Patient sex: F
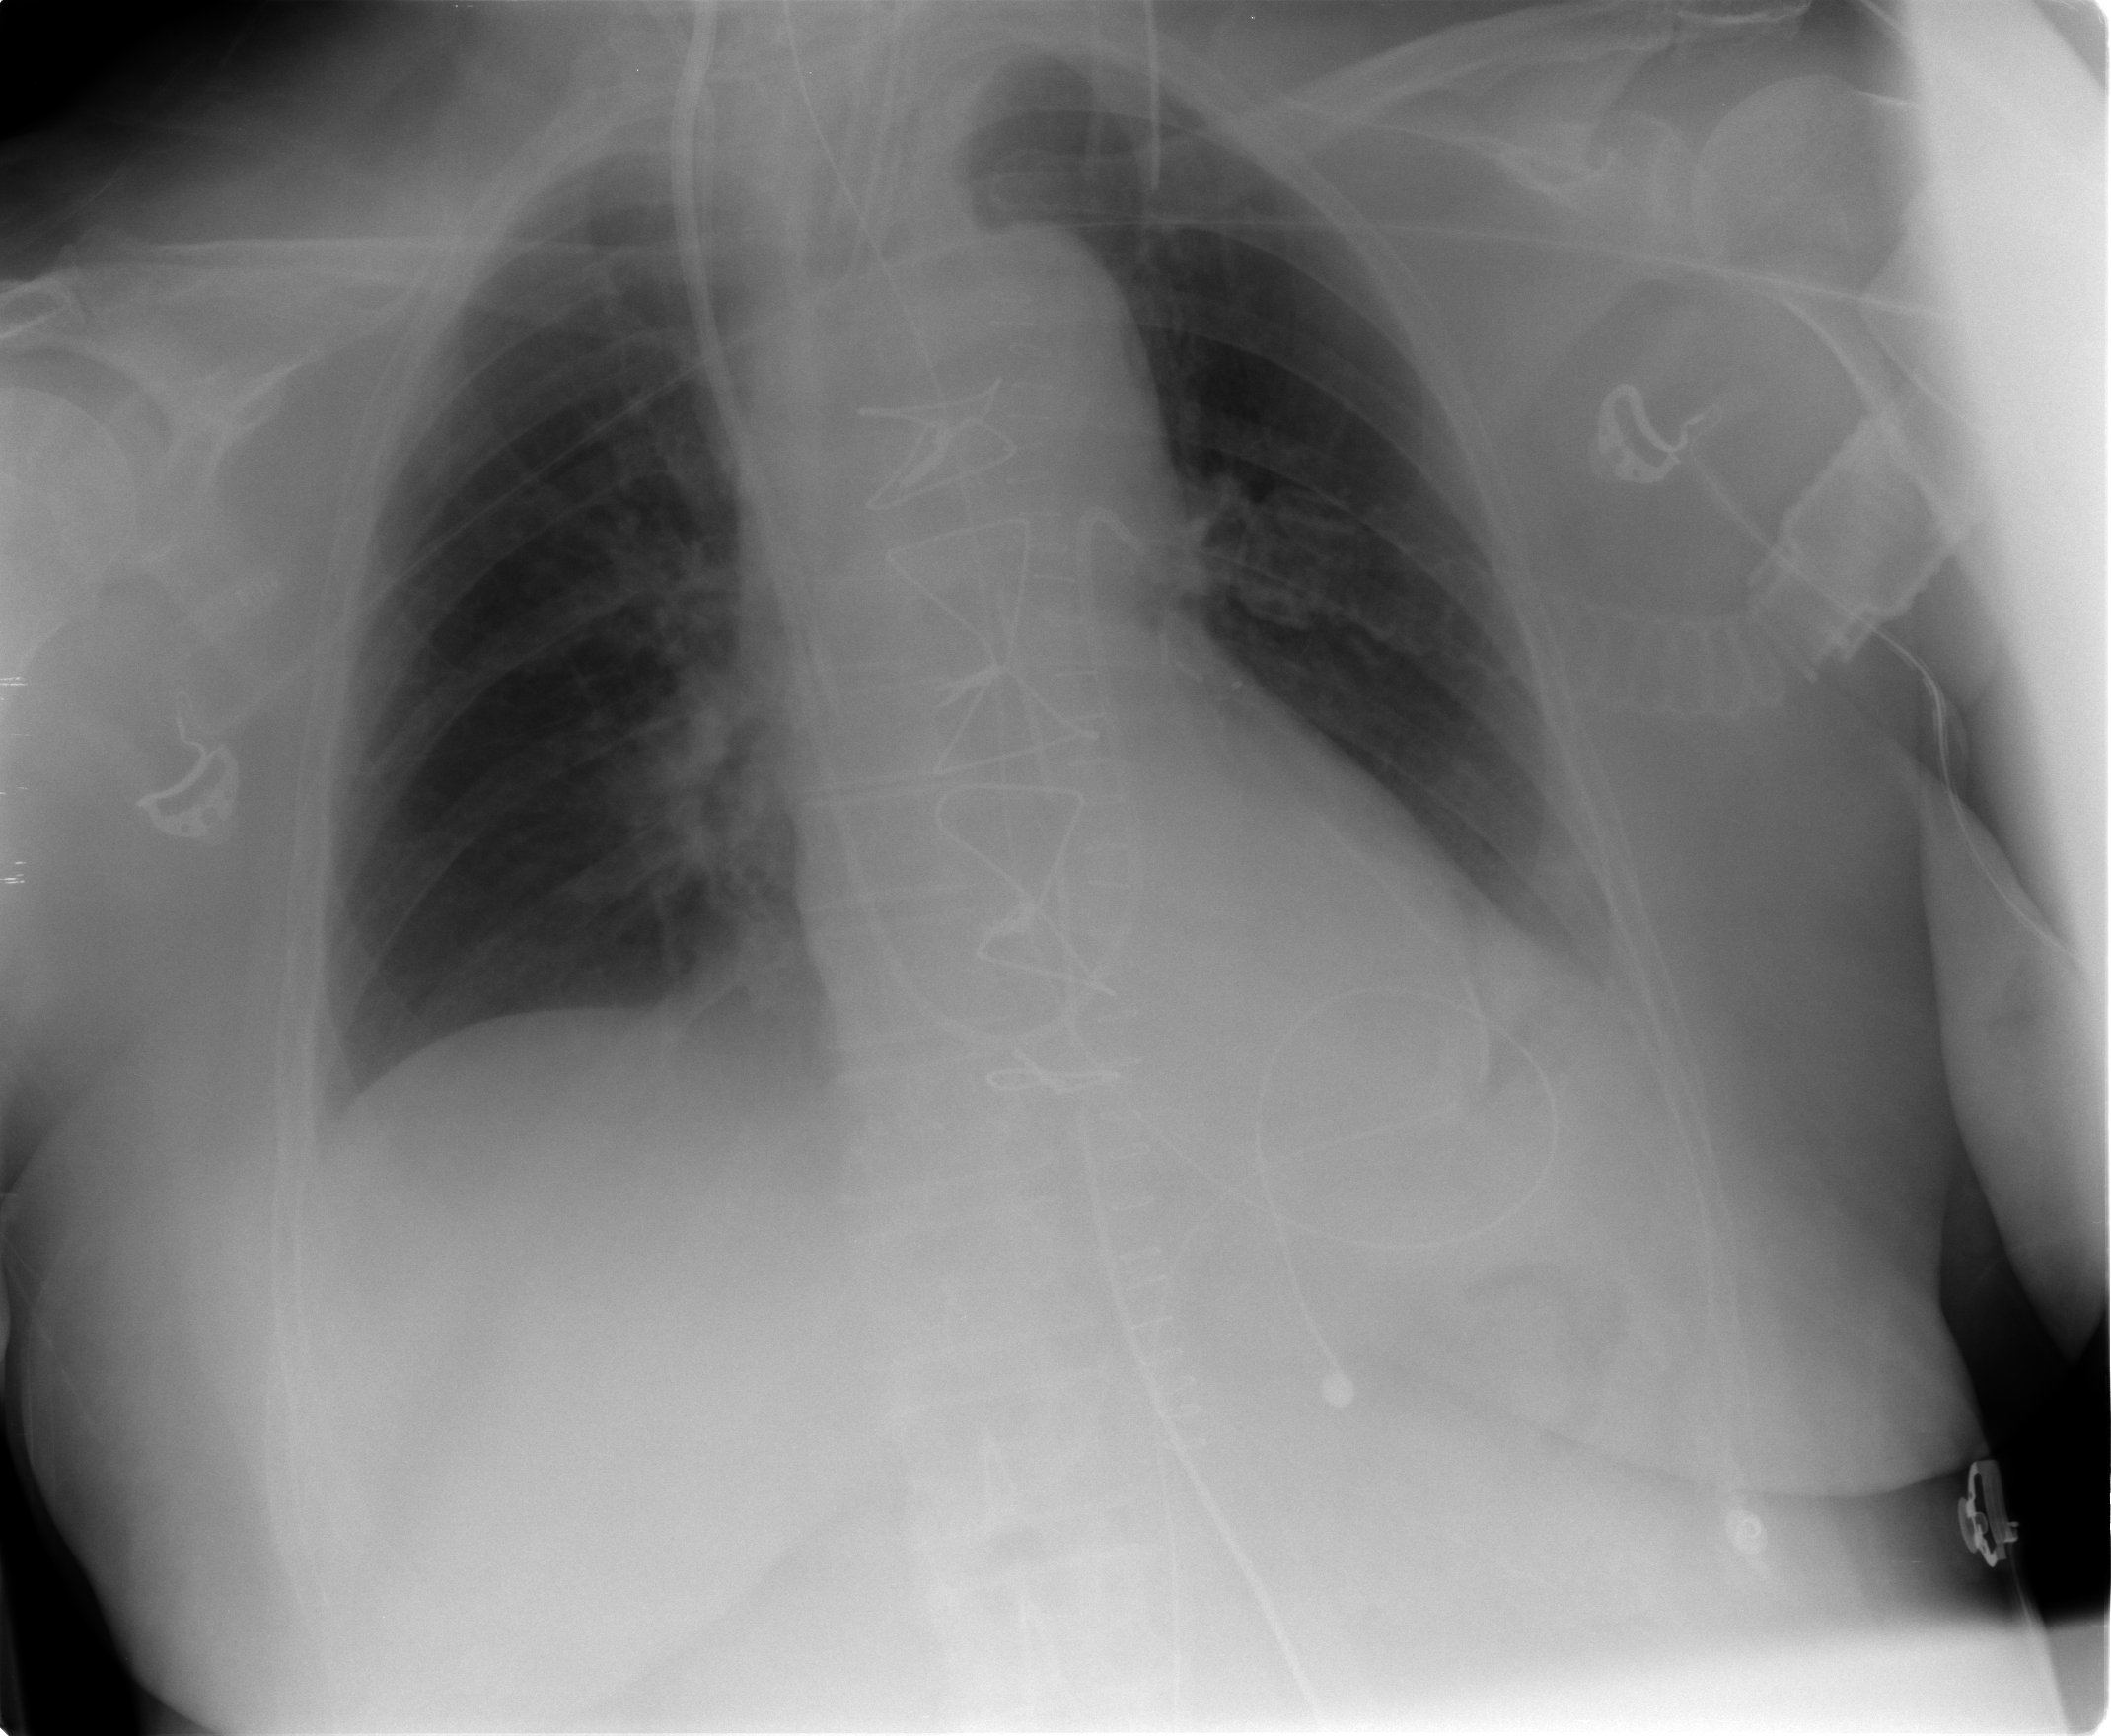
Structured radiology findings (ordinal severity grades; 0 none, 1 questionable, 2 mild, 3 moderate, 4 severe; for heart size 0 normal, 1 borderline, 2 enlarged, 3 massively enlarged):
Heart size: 0
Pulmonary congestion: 0
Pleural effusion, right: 0
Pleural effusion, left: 2
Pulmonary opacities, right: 0
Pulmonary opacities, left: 0
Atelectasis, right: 0
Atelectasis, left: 2